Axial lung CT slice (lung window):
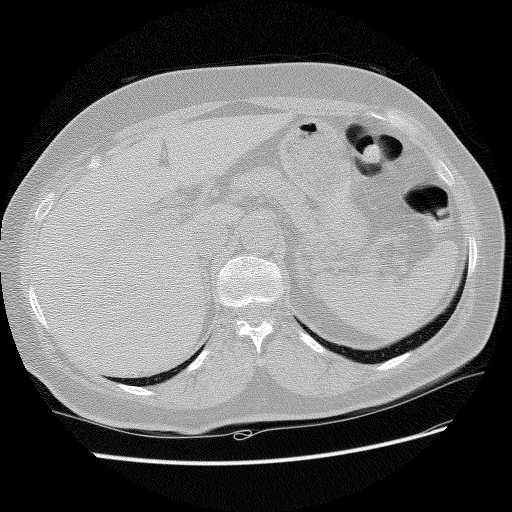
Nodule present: no